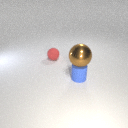
large brown metal sphere above small blue rubber cylinder